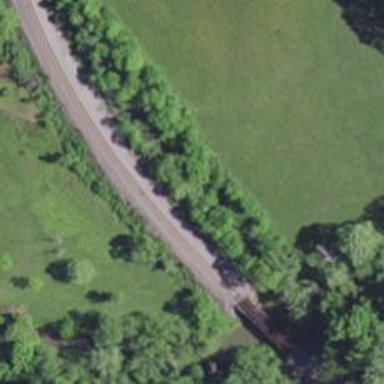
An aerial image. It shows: Railway track.